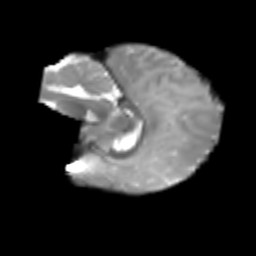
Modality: T2w
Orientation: sagittal
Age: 7
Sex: female
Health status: healthy